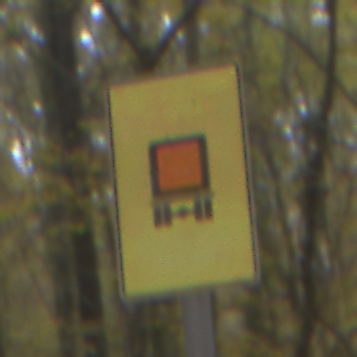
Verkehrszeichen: KennzeichnungspflichtigeFahrzeugeGefaehrlicheGueterOhnePfeilsymbol
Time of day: MorningAfternoon
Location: Outdoor (Nature)
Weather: Overcast
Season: Autumn
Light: Natural